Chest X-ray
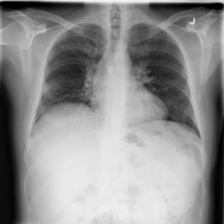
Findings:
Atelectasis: negative
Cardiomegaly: negative
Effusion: negative
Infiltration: negative
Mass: negative
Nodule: negative
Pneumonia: negative
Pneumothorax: positive
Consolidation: negative
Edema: negative
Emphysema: negative
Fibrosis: negative
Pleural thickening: negative
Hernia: negative